Question: I am using an which contains a server control inside the content placeholder on page , when I execute the website, the filter control shows all the filters () vertically.

Is there any way we can change the layout and display the filters horizontally?
Please find the .aspx code below
'''
<asp:QueryableFilterRepeater runat="server" ID="FilterRepeater">
<ItemTemplate>
<asp:Label runat="server" Text='<%# Eval("DisplayName") %>' OnPreRender="Label_PreRender" />
<asp:DynamicFilter runat="server" ID="DynamicFilter" OnFilterChanged="DynamicFilter_FilterChanged" />
</ItemTemplate>
</asp:QueryableFilterRepeater>
'''
The corresponding .cs file code:-
'''
protected void Label_PreRender(object sender, EventArgs e)
{
Label label = (Label)sender;
DynamicFilter dynamicFilter = (DynamicFilter)label.FindControl("DynamicFilter");
QueryableFilterUserControl fuc = dynamicFilter.FilterTemplate as QueryableFilterUserControl;
if (fuc != null && fuc.FilterControl != null)
{
label.AssociatedControlID = fuc.FilterControl.GetUniqueIDRelativeTo(label);
}
}
protected void DynamicFilter_FilterChanged(object sender, EventArgs e)
{
GridView1.PageIndex = 0;
}
'''
Need suggestions.
Thanks in advance.
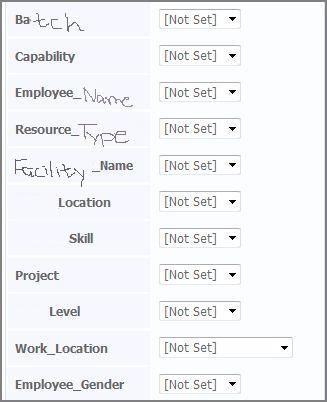
Answer: I usually wrap the control in a span element and then use CSS to style it the way that i want:
'''
<asp:QueryableFilterRepeater runat="server" ID="FilterRepeater">
<ItemTemplate>
<span class="filter">
<asp:Label runat="server" Text='<%# Eval("DisplayName") %>' OnPreRender="Label_PreRender" />
<asp:DynamicFilter runat="server" ID="DynamicFilter" OnFilterChanged="DynamicFilter_FilterChanged"/>&nbsp;
</span>
</ItemTemplate>
'''